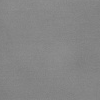
Atmospheric dust classification: dusty